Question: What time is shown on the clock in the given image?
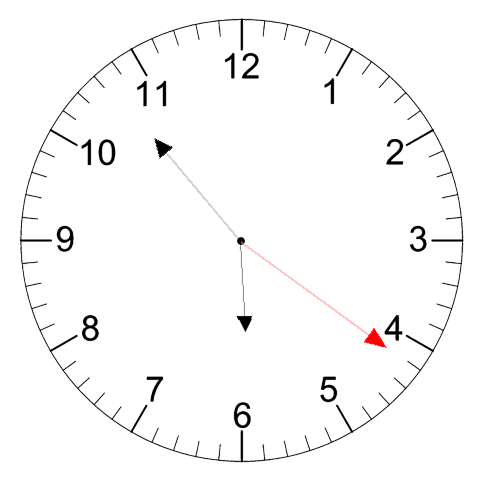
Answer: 05:53:21